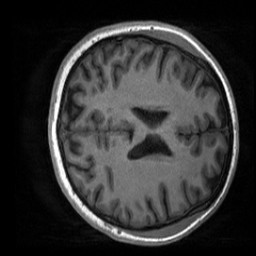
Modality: T1w
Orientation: axial
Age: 25
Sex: female
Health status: healthy
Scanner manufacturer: siemens
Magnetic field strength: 3 T
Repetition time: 2 s
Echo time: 0.00232 s